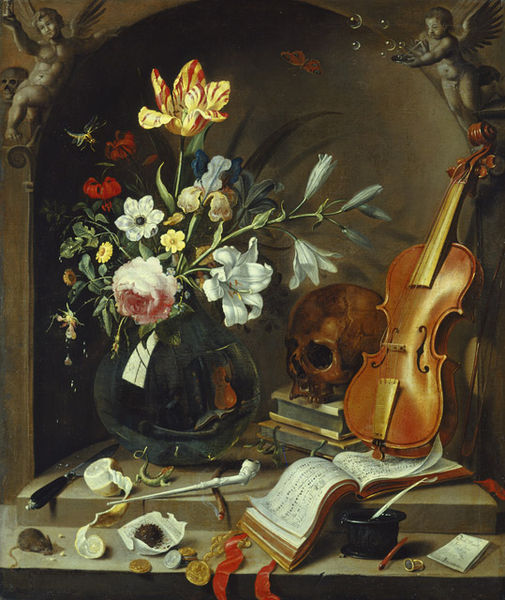
Titel: Vanitas-Stilleben
Künstler: Jakob Marrell
Standort: Karlsruhe
Institution: Staatliche Kunsthalle Karlsruhe
Schlagwörter: blau, blätter, dunkel, feder, flügel, gemälde, schatten, wasser, weiß, blume, blumen, bunt, glas, tisch, blüte, rose, rosen, rot, tiere, malerei, band, barock, messer, rahmen, schale, schädel, tod, tot, niederlande, öl, spiegelung, gold, musik, engel, maus, putte, putto, stilleben, stillleben, vase, farbig, bücher, papier, blumenvase, bogen, enge, cello, noten, farbe, grisaille, ölgemälde, tulpen, pfeife, maler, muse, strauss, pfingstrose, ring, reflexion, blumenstrauss, blütenblätter, tulpe, vanitas, nische, tusche, memento mori, vergänglichkeit, buch, zettel, geld, glasvase, mohn, waffe, selbstbildnis, lilie, schmetterling, stift, tinte, geige, korpus, violine, totenkopf, musen, vergänglich, echse, muschel, pfeiffe, libelle, zitrone, siegel, tintenfass, bänder, putten, totenschädel, putti, blasen, mörser, seele, ablage, nuss, meerschaum, grünzeug, wandnische, münze, eidechse, tabak, siegelring, münzen, notenbuch, memento, mori, seifenblase, seifenblasen, messser, puten, meerschaumpfeife, fingerhut, blimen, federhalter, momento mori, krumen, sterblichkeit, viline, case, stuft, 1650, geflammt, türkenbund, geibe, vanite, federhalter putte, pfife, nordalpiin, geigebuch, musikinstruemnt, siefenblase, tirere